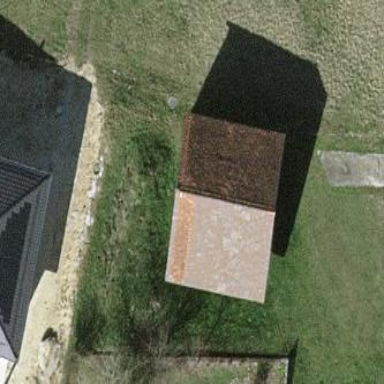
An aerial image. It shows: Barn.